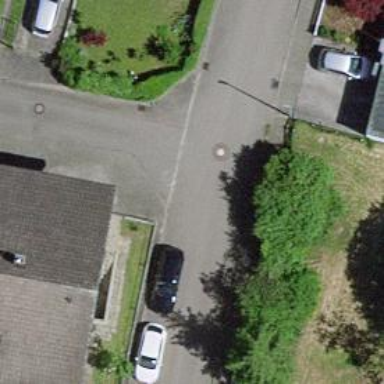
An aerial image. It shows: Smoothly paved residential road.